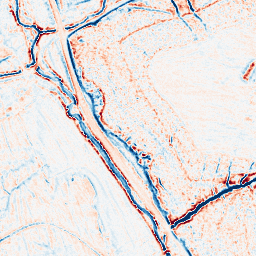
Category: edge_preserving
Decomposition family: bilateral
Decomposition parameters: d: 9
sigma_color: 50
sigma_space: 75
Upsampling method: regularized
Upsampling parameters: scale: 2
lambda_reg: 0.001
Upsampling scale: 2